Interaction volume radius: 10 \u00c5
Interaction volume height: 10 \u00c5
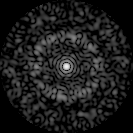
Disorder parameter: 0.8391